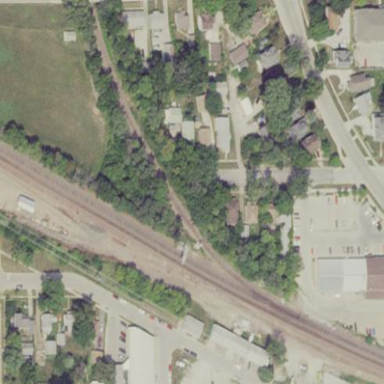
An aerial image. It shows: Railway area.